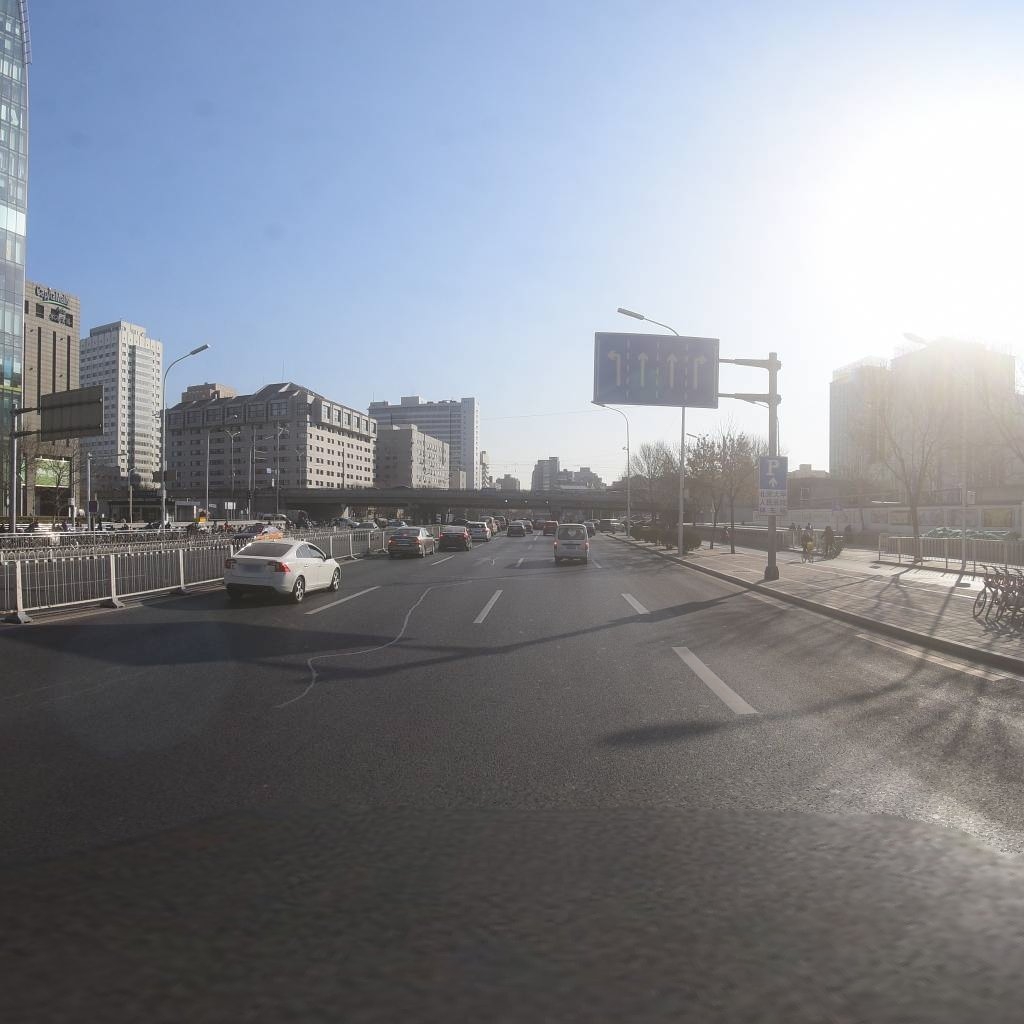
Region: Xicheng
Road damage annotations: longitudinal patch